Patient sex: F
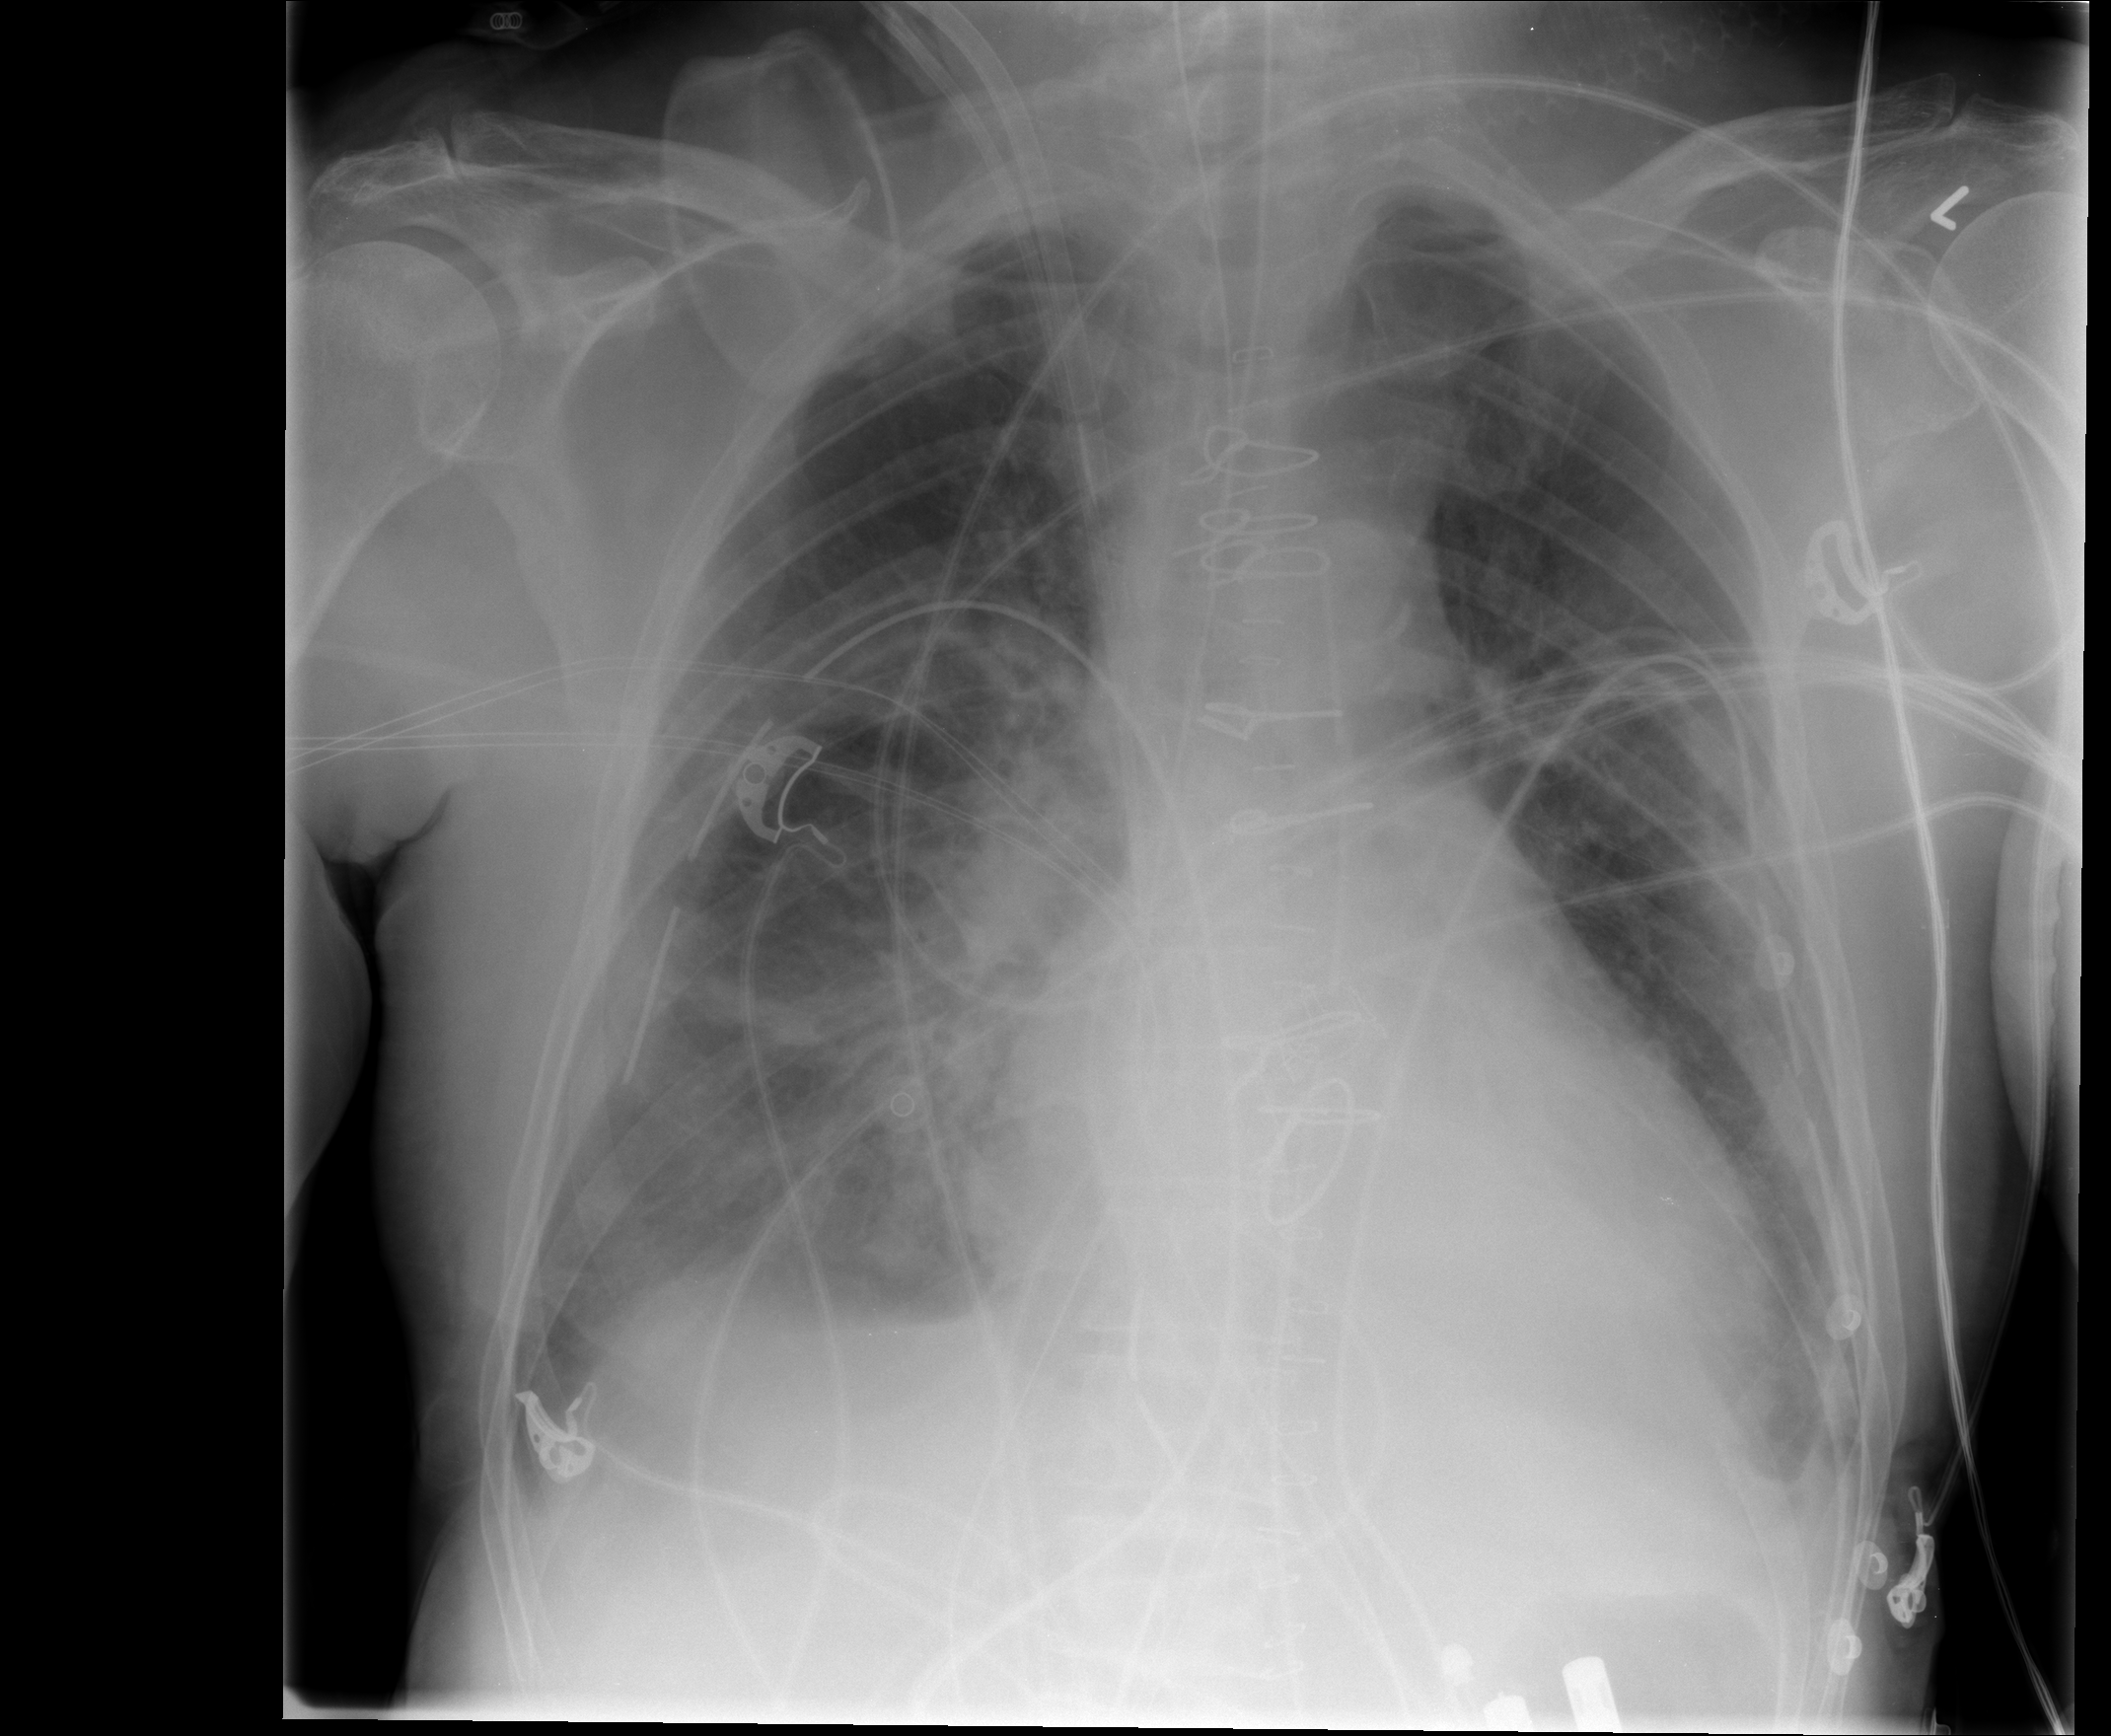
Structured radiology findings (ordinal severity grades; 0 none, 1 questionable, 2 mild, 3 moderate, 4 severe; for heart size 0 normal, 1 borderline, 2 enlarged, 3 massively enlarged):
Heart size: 0
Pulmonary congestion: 2
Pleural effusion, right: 1
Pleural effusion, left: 1
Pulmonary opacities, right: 2
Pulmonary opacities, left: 0
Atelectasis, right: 2
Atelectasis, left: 2